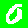
Digit: 0